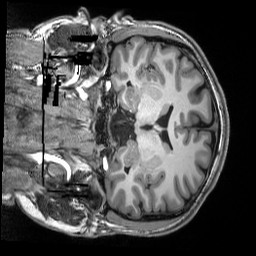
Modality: T1w
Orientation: coronal
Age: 21
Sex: male
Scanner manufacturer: siemens
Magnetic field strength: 3 T
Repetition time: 2.5 s
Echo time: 0.00343 s